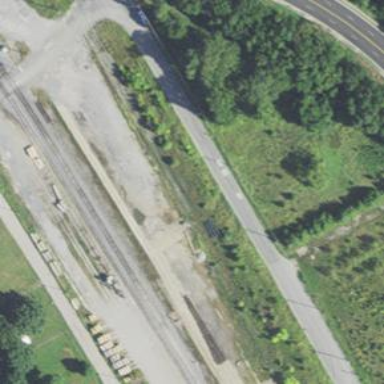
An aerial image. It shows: Abandoned railway.